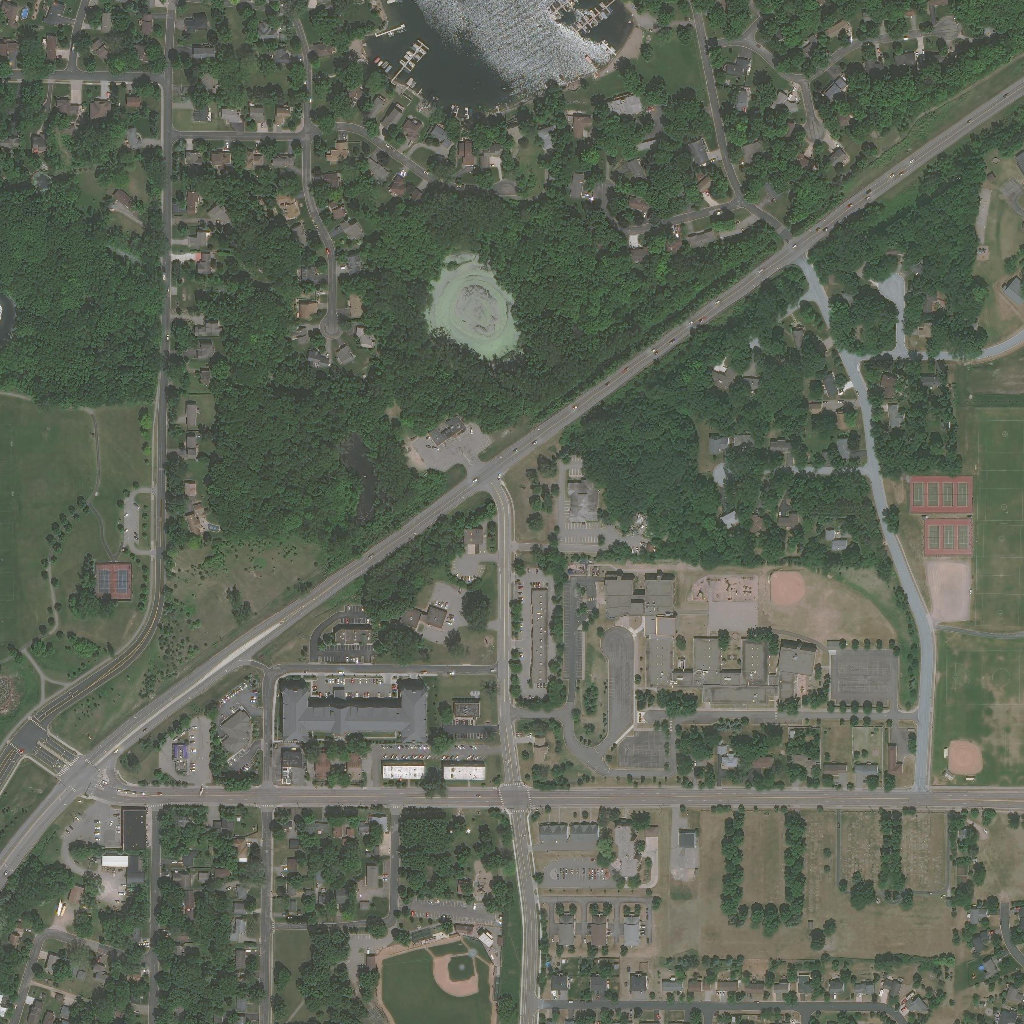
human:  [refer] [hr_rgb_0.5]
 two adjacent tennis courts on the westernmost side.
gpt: <box>[[9, 55, 12, 58, 0]]</box>